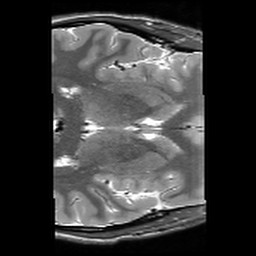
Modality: T2w
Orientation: axial
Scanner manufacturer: siemens
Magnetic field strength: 3 T
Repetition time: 10.64 s
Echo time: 0.05 s